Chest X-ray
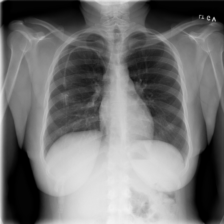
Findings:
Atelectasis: negative
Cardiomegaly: negative
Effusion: negative
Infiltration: negative
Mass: negative
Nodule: negative
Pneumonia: negative
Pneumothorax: negative
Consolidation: negative
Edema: negative
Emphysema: negative
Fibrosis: negative
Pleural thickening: negative
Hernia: negative